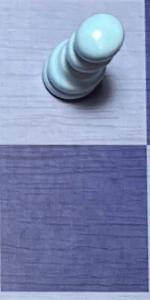
Label: Empty